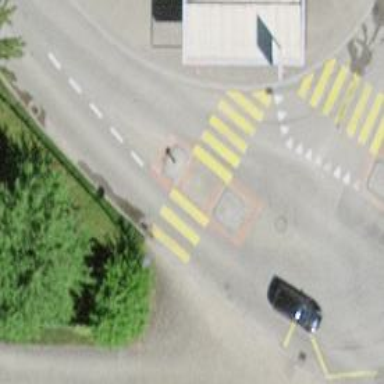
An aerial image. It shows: Marked road crossing with pedestrian island.